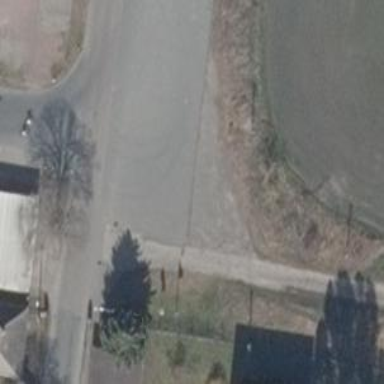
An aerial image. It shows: Asphalt road designated for service vehicles.